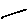
Label: line